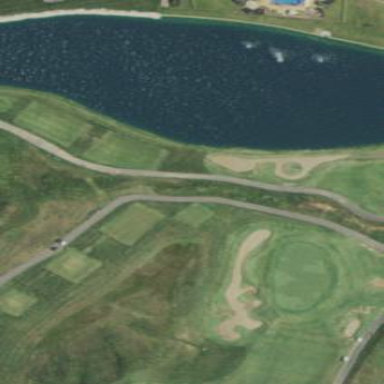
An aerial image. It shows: Rough grassy area used for golf.